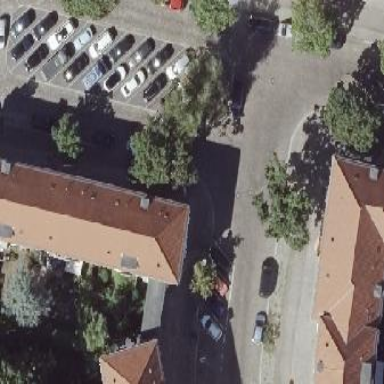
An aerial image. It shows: Hipped roof on apartment building.